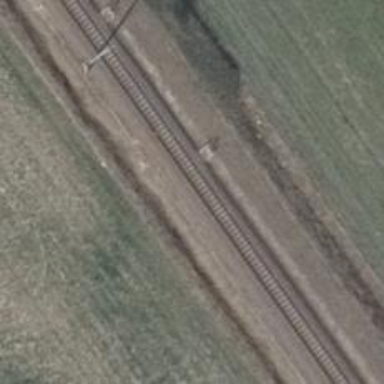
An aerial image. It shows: Railway signal.